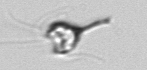
Label: Pyramimonas_longicauda